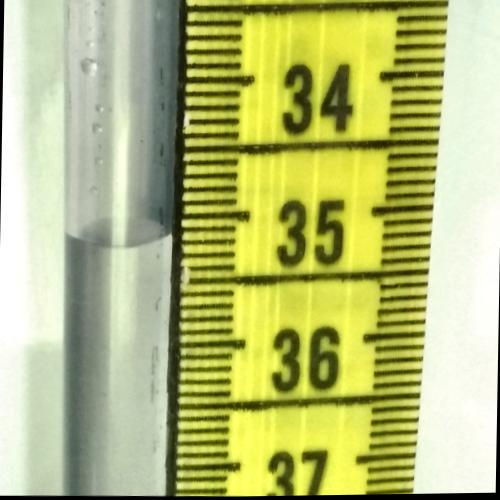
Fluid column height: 35.2 cm